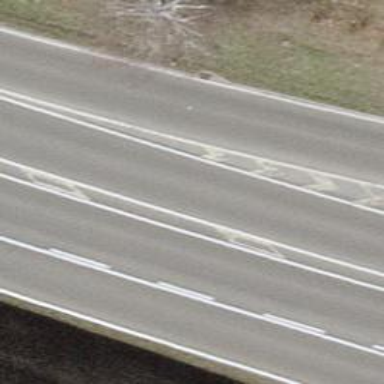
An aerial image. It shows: Asphalt road classified as primary highway.